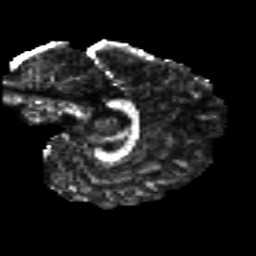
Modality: FA
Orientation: sagittal
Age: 18
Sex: female
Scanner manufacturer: siemens
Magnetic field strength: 3 T
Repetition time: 8.8 s
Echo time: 0.085 s